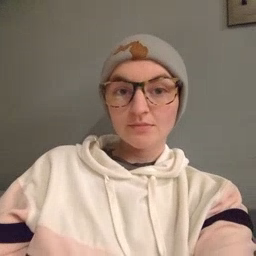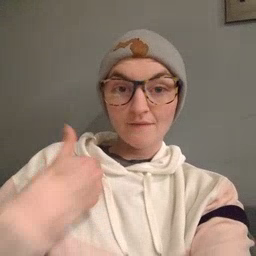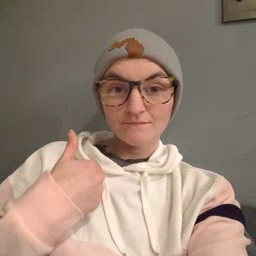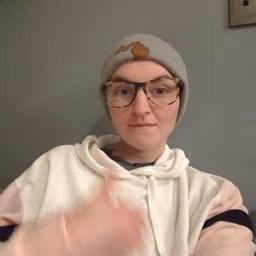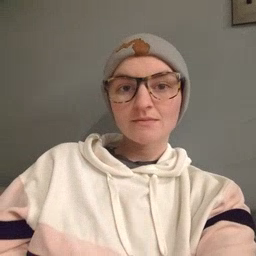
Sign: have